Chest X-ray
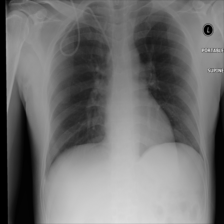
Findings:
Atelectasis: negative
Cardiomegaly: negative
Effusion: negative
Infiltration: negative
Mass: negative
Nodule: negative
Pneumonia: negative
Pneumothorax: negative
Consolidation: negative
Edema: negative
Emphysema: negative
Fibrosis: negative
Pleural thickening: negative
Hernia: negative